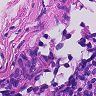
Metastatic tissue present: no